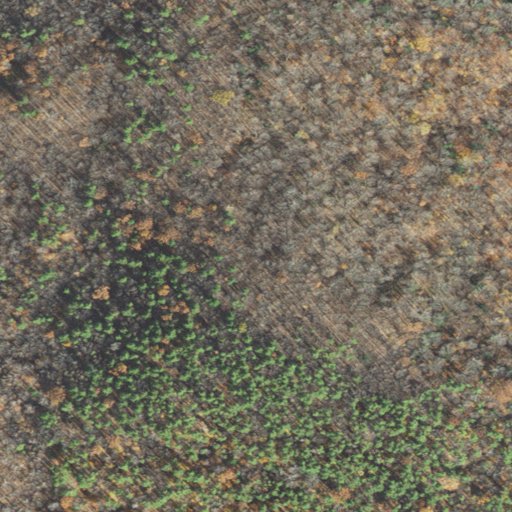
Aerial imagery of mountain in New Hampshire named Spaulding Hill containing deciduous forest, mixed forest, and evergreen forest